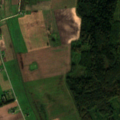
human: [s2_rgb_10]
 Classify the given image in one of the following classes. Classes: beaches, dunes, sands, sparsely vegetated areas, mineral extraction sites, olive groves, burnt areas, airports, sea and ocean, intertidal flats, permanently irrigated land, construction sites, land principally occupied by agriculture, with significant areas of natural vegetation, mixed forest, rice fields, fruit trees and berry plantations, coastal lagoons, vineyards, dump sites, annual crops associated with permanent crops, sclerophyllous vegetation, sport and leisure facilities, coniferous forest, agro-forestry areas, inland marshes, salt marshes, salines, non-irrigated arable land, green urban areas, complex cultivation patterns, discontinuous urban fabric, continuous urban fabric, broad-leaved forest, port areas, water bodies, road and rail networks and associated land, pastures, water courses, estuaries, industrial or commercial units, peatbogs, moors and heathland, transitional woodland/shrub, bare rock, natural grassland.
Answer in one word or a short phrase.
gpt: non-irrigated arable land, complex cultivation patterns, mixed forest